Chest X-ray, PA view. Patient: 49 years old, sex M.
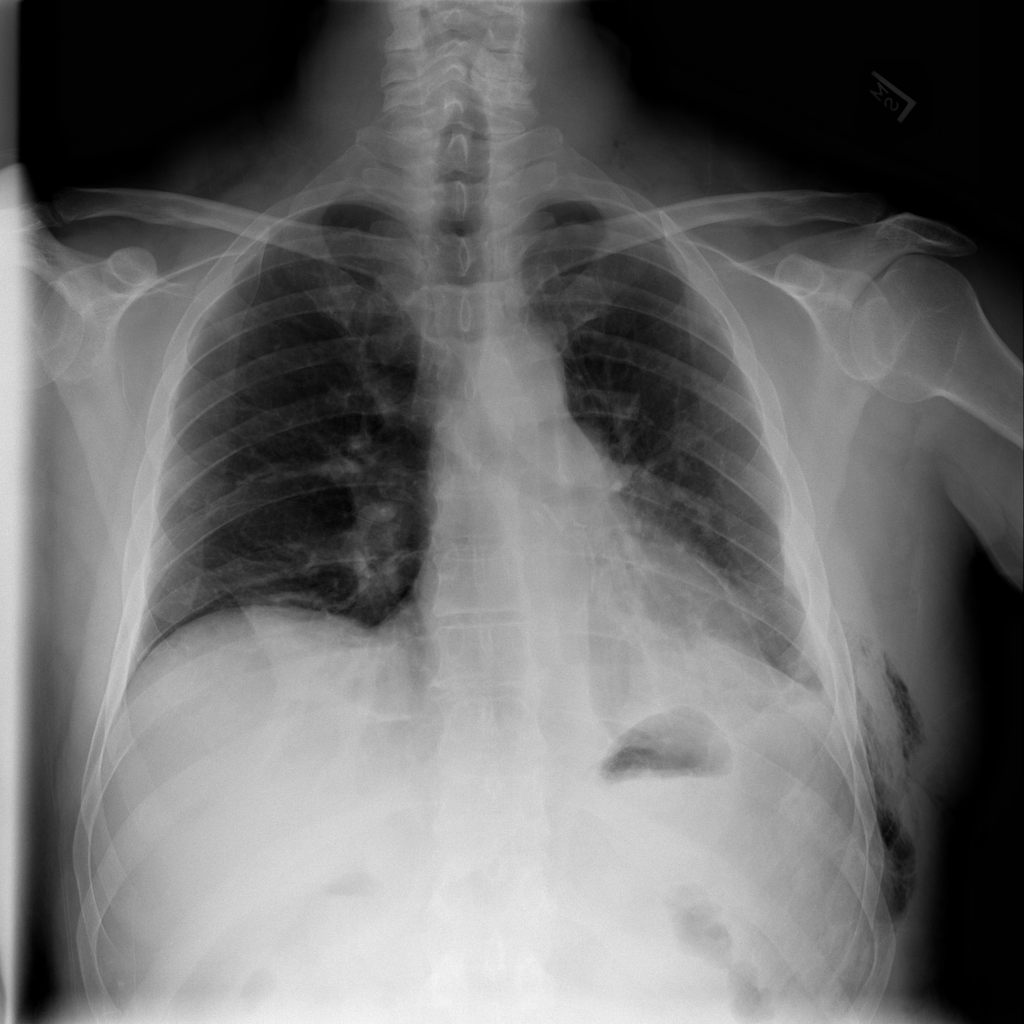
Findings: Emphysema, Infiltration